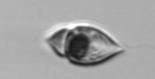
Label: Amphidinium